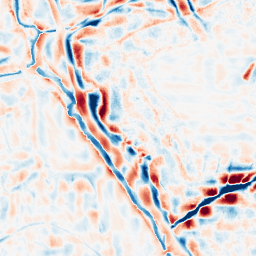
Category: wavelet
Decomposition family: wavelet_dwt
Decomposition parameters: wavelet: sym4
level: 4
Upsampling method: quadratic
Upsampling parameters: scale: 8
Upsampling scale: 8